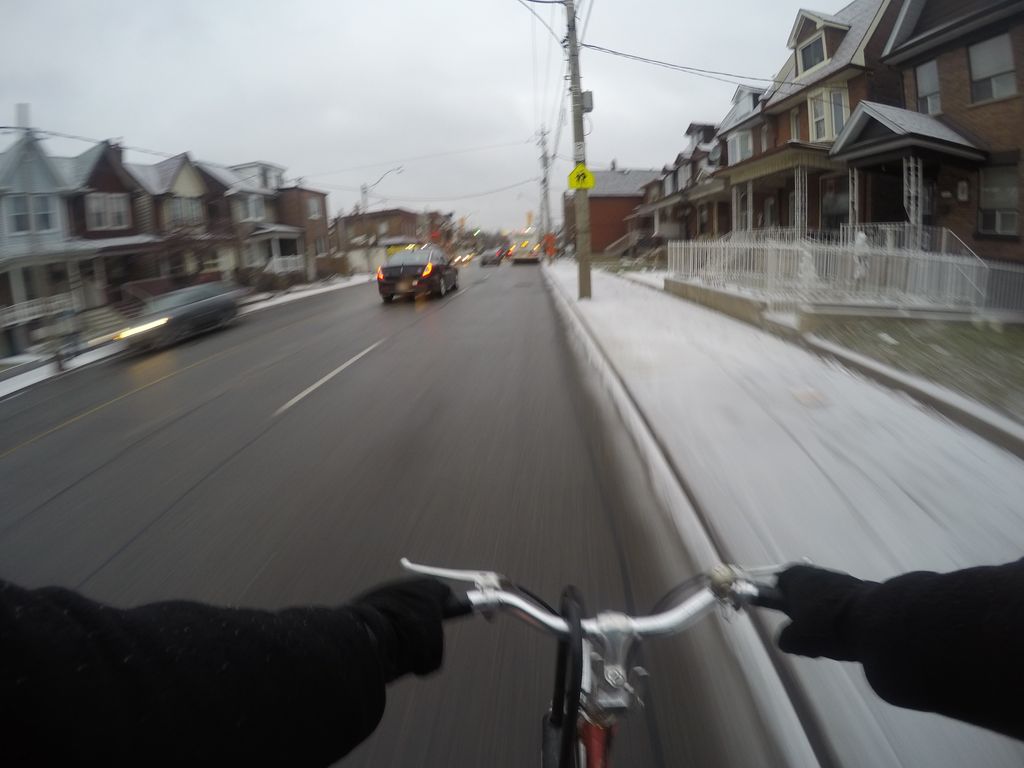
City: toronto